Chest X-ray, PA view. Patient: 28 years old, sex M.
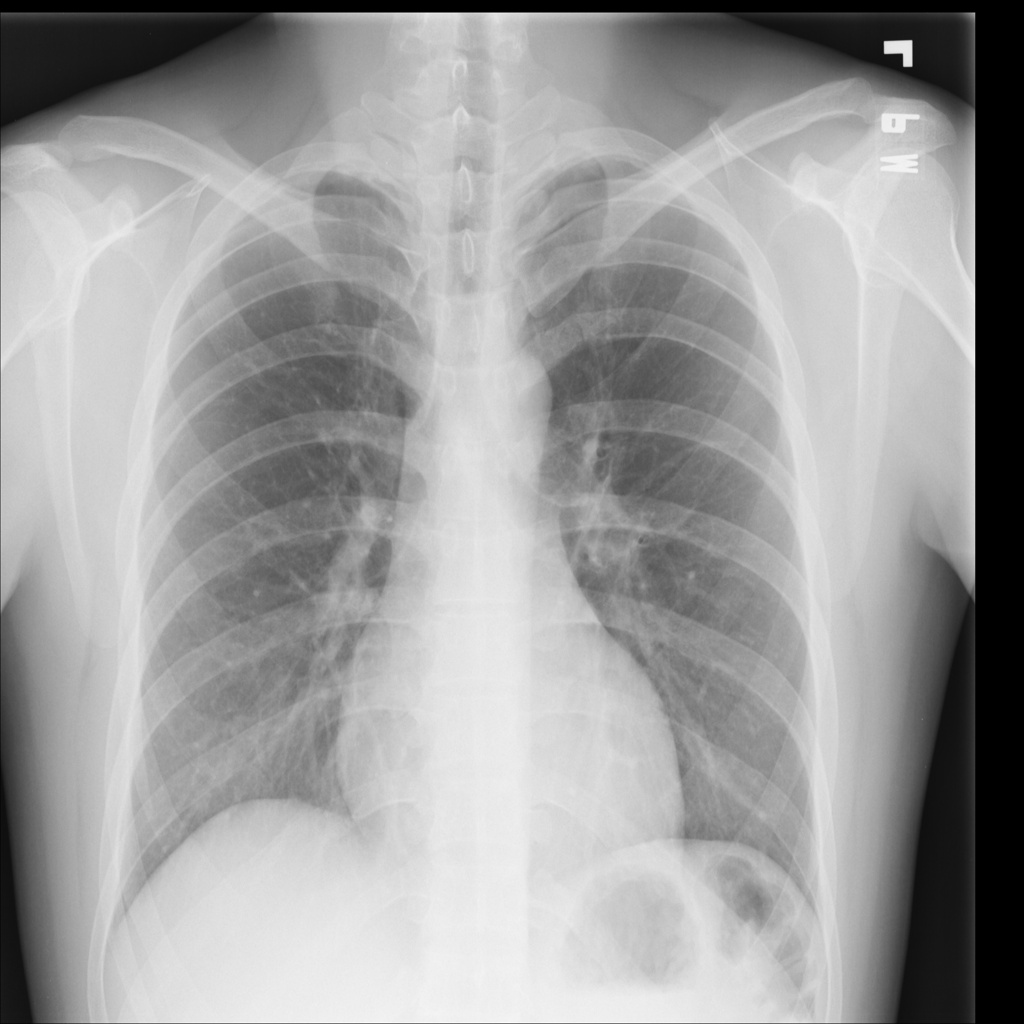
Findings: No Finding